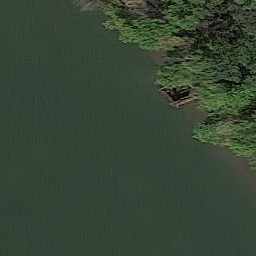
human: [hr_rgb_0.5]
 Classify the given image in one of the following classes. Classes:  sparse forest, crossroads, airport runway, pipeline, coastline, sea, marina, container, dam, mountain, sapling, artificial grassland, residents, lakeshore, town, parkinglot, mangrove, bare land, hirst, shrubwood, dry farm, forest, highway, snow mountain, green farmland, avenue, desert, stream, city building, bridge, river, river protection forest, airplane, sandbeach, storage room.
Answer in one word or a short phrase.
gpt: river protection forest